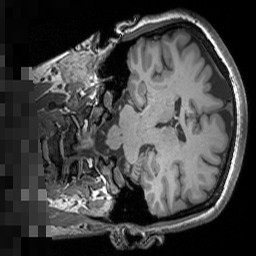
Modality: T1w
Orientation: coronal
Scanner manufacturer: siemens
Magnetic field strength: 3 T
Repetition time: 1.5 s
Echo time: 0.00291 s